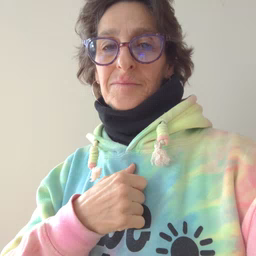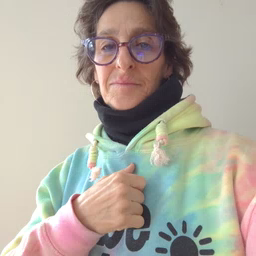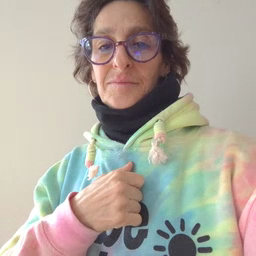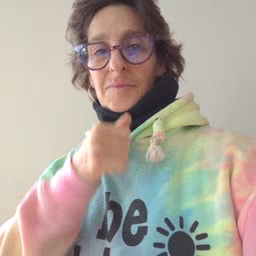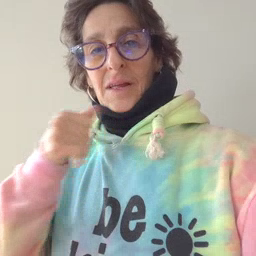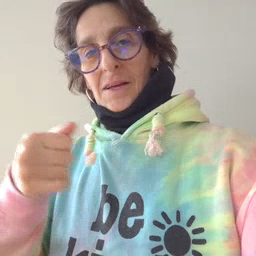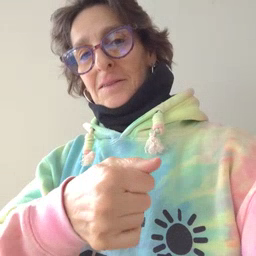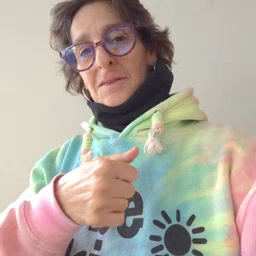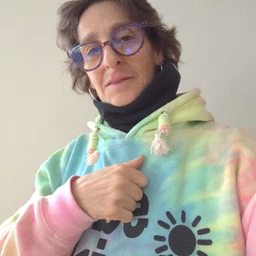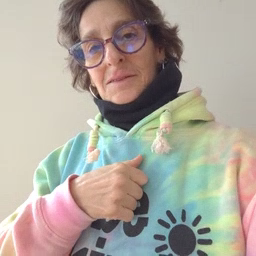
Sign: hide